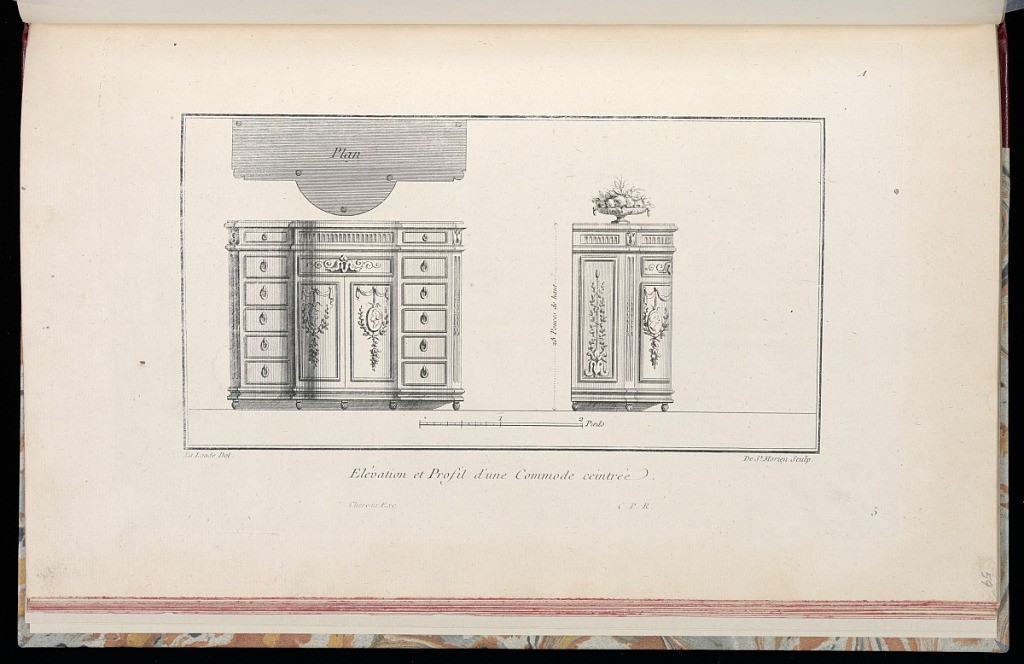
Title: Elévation et Profil d'un Commode ceintrée
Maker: Richard de Lalonde, French, active 1780–96
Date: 1775-1788
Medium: Etching on off-white laid paper
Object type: Print
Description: Elevation, profile, and plan of a design for a chest of drawers with six drawers on each side. The chest is decorated with ornament motifs including medallions with crossed branches, drapery, fluting, and acanthus leaves. The plate is signed and numbered.